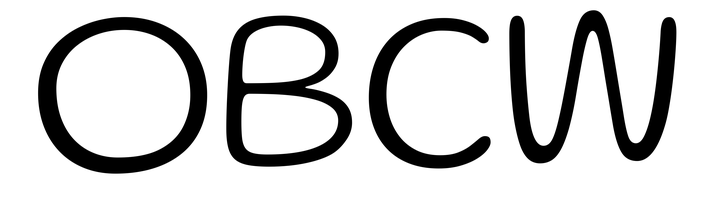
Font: Gluten_ExtraLight